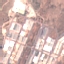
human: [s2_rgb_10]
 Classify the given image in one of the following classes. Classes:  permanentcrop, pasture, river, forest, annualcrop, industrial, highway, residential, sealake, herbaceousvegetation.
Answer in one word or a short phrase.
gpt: Industrial